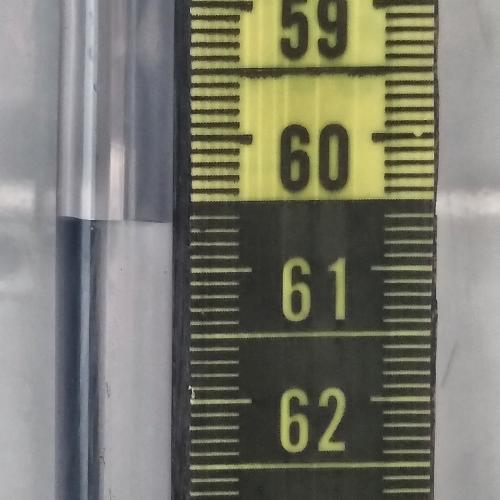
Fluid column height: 60.6 cm